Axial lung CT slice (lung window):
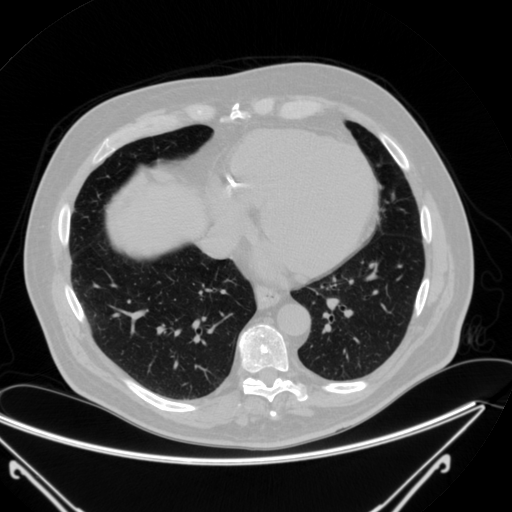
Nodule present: no